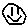
Label: smiley face